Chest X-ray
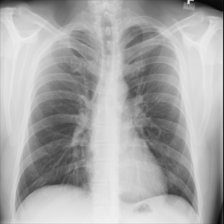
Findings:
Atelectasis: negative
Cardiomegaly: negative
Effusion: negative
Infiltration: negative
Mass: negative
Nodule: negative
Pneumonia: negative
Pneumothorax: negative
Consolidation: negative
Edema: negative
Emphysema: negative
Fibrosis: negative
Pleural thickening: negative
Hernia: negative